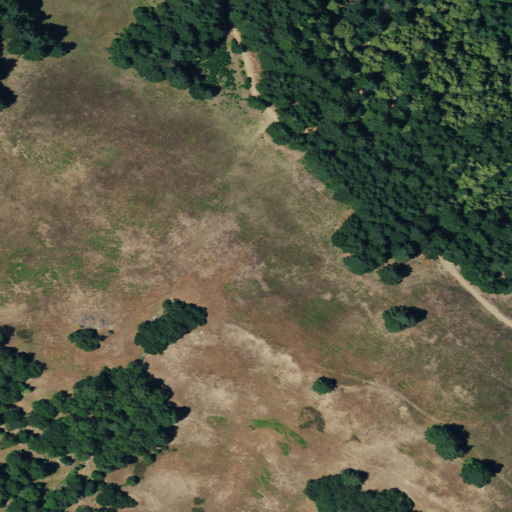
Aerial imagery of plain(s) in California named Hundred Acre Flat containing shrub, grassland, herbaceous wetlands, evergreen forest, mixed forest, open development, and high intensity development